Interaction volume radius: 10 \u00c5
Interaction volume height: 10 \u00c5
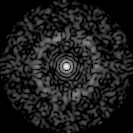
Disorder parameter: 0.8072